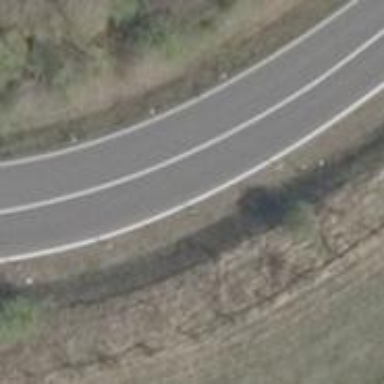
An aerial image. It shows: Asphalt motorway link.